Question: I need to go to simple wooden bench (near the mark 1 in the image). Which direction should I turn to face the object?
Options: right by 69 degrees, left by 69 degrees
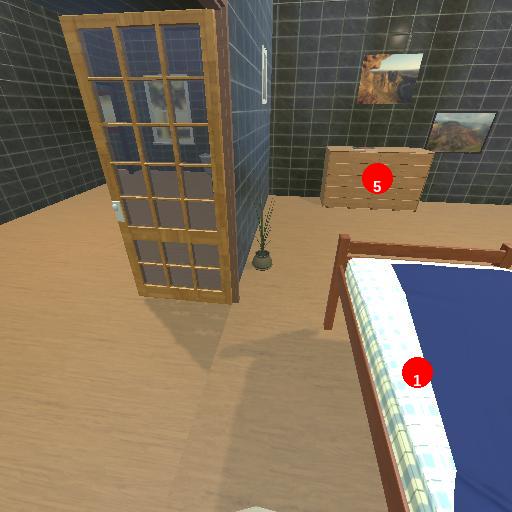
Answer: right by 69 degrees